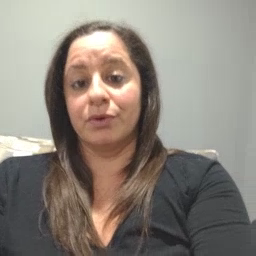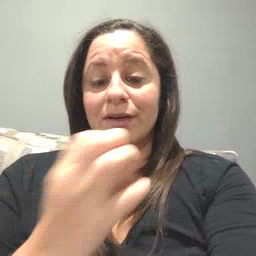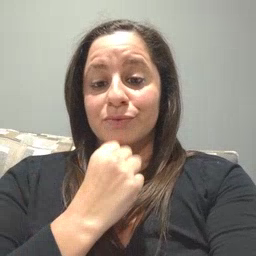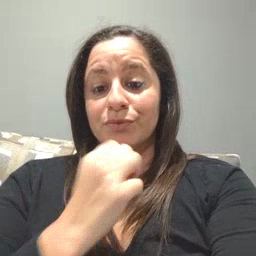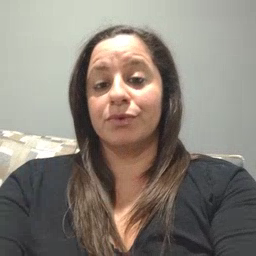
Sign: underwear